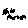
Label: triangle